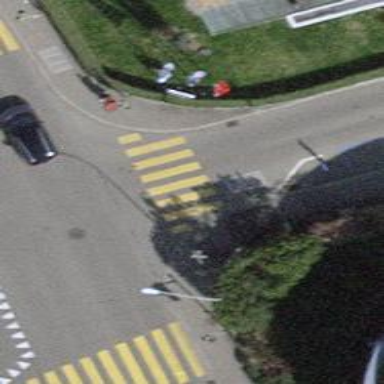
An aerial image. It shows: Marked zebra crossing.